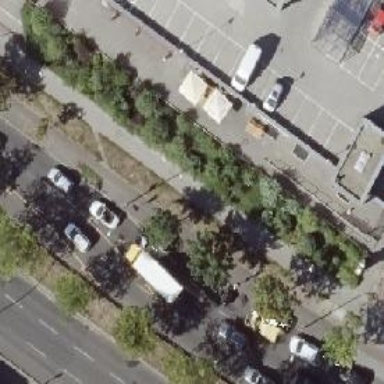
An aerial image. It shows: Cycleway.